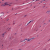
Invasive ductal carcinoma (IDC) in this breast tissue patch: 1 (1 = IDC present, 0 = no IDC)